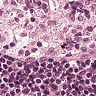
Metastatic tissue present: no